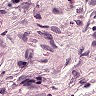
Metastatic tissue present: no